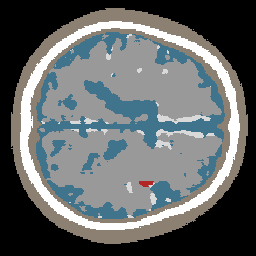
Label: lesion